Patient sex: M
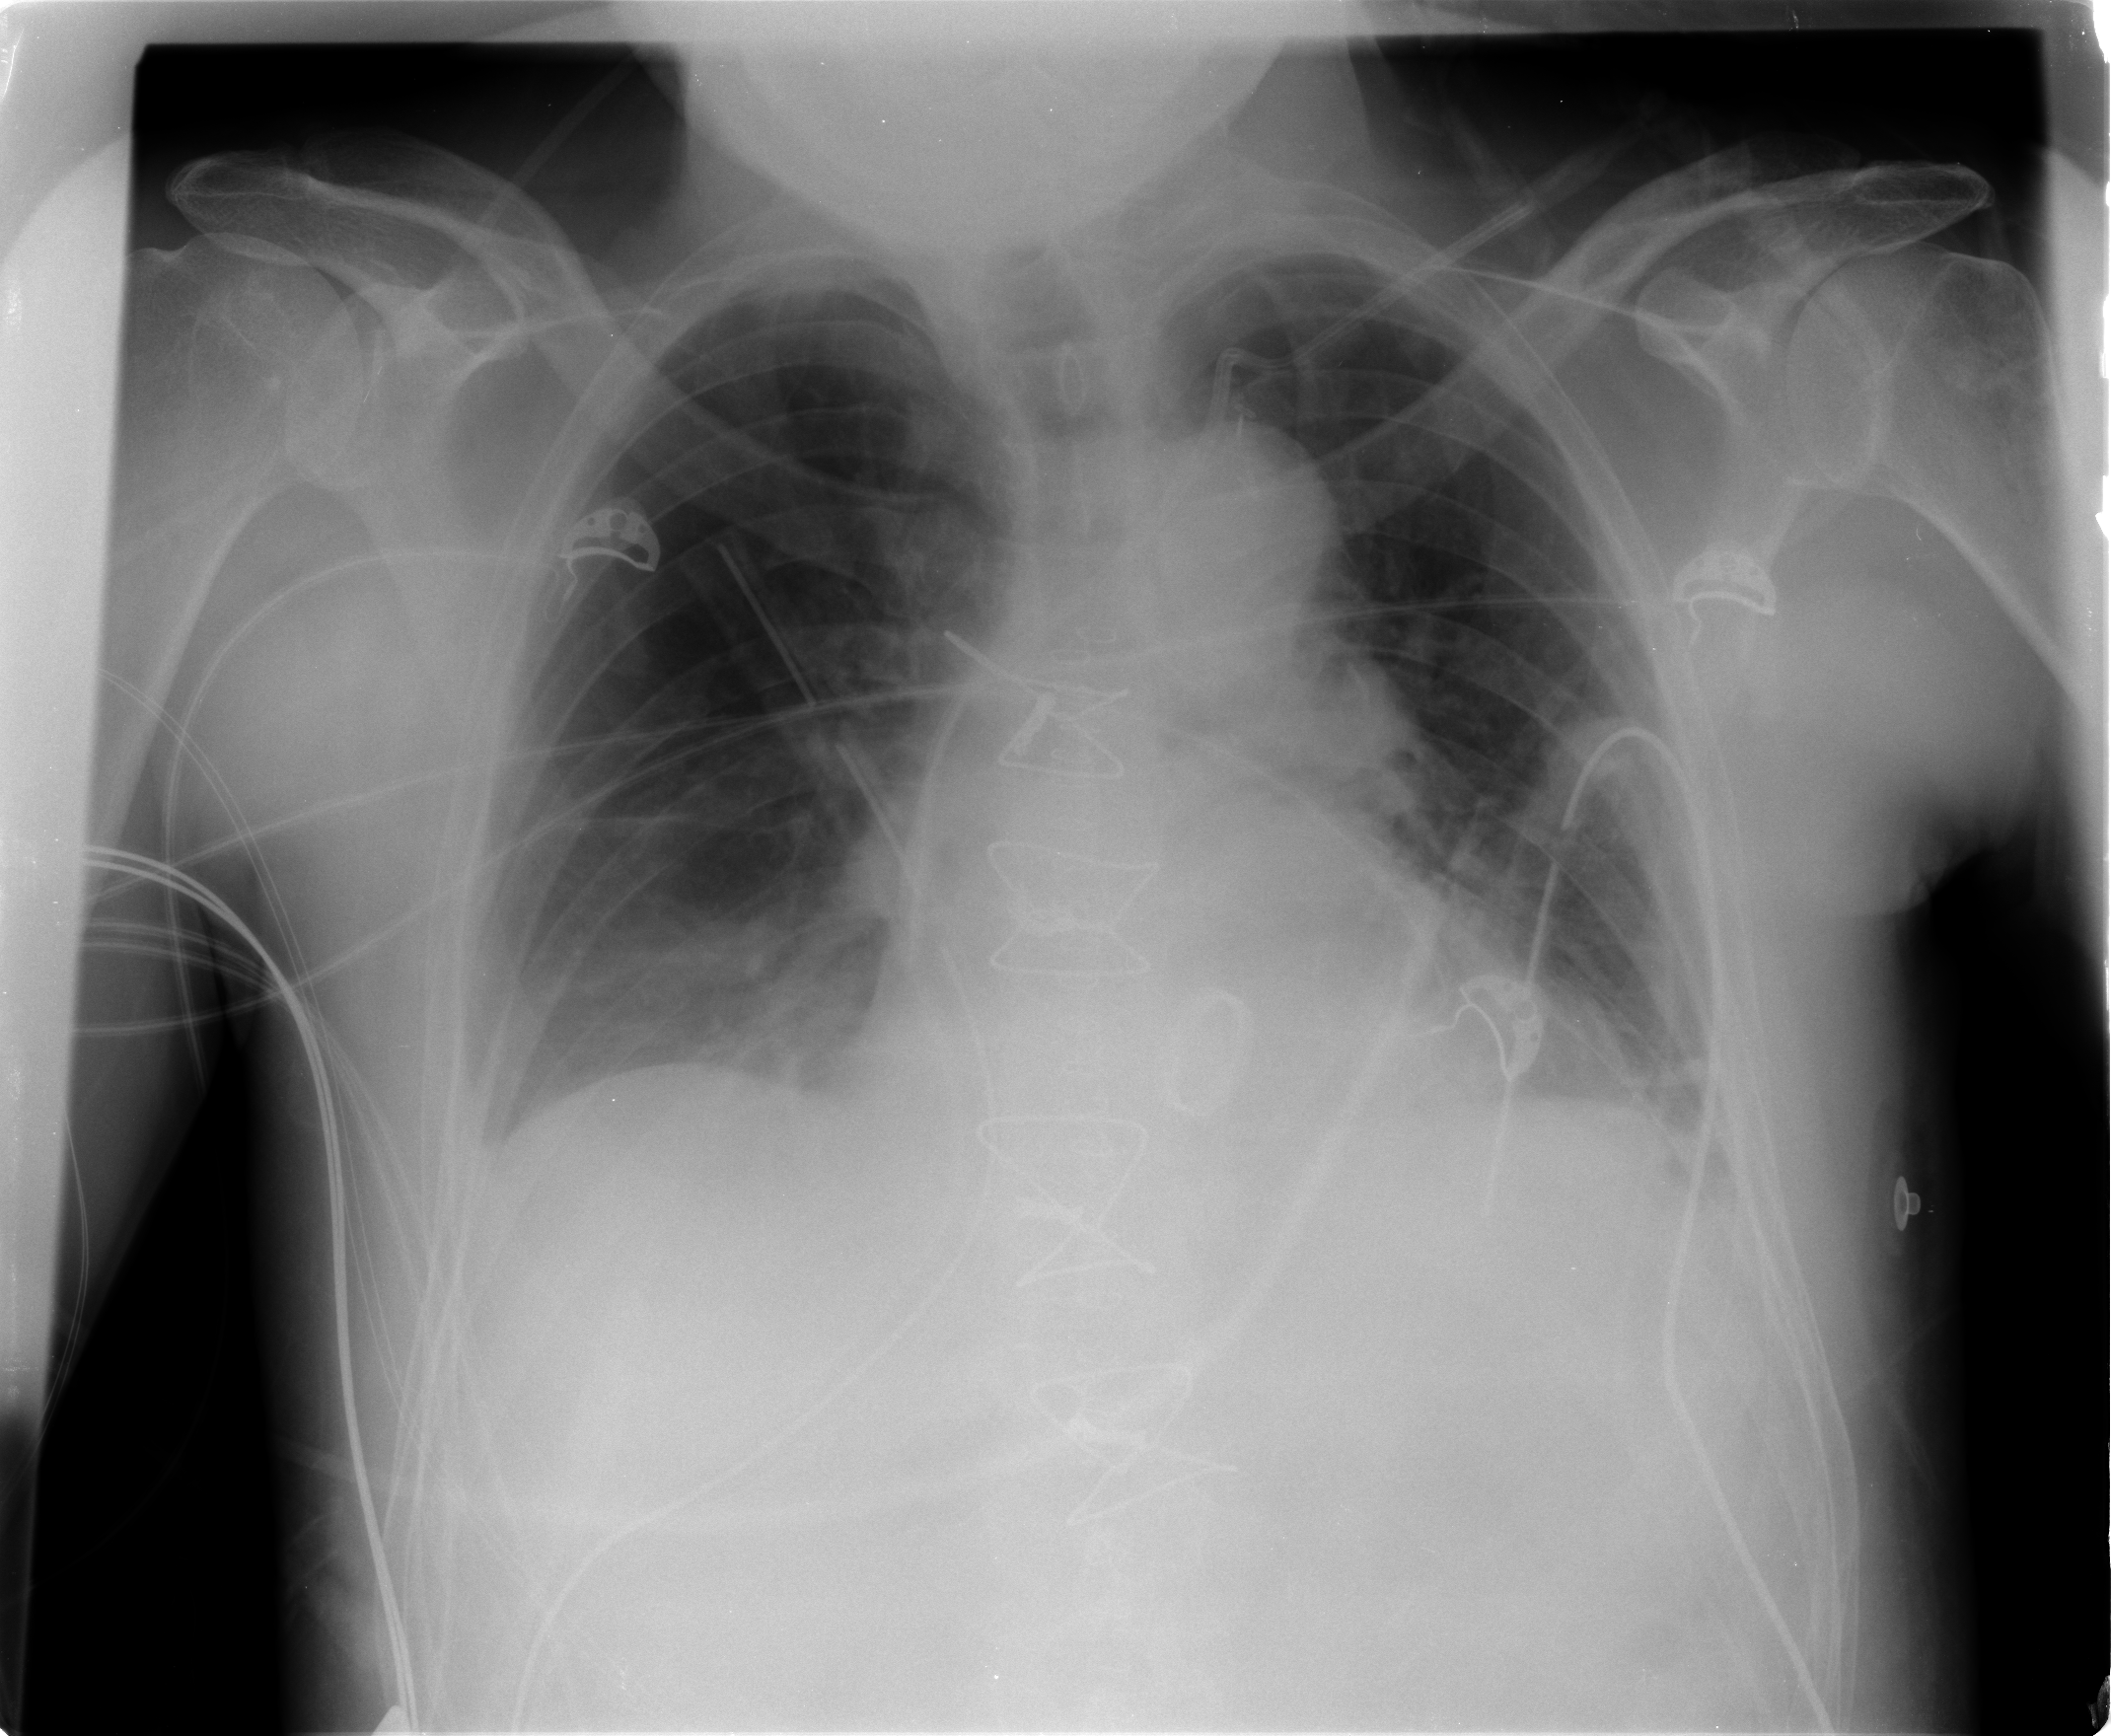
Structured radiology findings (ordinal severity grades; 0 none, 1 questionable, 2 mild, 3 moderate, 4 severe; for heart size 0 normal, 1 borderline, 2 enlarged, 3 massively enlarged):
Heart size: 1
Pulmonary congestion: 1
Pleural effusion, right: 1
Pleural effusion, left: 1
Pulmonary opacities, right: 0
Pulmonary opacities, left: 0
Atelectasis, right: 2
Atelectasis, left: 2